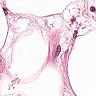
Metastatic tissue present: yes